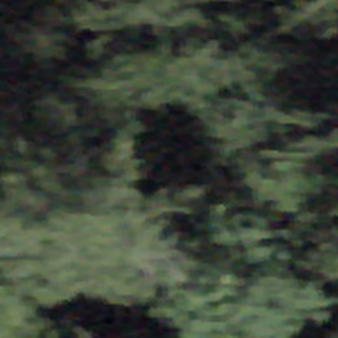
Label: other